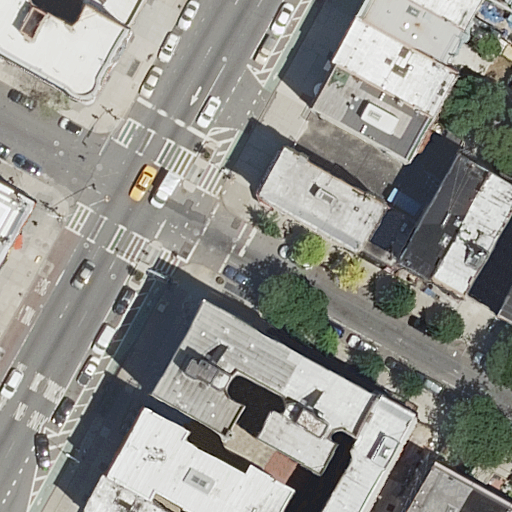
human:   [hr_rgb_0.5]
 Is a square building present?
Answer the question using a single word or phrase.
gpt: no

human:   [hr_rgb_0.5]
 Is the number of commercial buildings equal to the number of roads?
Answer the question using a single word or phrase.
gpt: no

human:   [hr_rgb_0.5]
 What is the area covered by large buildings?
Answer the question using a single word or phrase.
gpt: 0m2

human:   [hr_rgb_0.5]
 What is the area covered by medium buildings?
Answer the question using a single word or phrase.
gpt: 3397m2

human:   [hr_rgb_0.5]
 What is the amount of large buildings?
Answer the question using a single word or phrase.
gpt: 0

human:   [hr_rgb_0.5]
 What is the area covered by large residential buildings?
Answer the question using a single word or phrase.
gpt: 0m2

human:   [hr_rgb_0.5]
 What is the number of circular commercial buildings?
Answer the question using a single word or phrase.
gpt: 0

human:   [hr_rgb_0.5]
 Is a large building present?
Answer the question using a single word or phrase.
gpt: no

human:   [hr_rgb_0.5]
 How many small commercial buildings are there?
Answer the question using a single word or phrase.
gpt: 0

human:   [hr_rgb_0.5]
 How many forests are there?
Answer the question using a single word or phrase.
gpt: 0

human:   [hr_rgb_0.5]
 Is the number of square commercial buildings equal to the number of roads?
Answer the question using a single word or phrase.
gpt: no

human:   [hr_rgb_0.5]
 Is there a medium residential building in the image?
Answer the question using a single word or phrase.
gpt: yes

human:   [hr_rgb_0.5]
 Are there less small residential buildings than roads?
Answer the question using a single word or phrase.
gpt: no

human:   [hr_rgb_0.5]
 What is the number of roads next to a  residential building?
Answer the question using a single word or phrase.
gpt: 3

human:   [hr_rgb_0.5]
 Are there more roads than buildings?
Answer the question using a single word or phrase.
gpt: no

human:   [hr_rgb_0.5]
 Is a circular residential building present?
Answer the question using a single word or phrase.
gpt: no

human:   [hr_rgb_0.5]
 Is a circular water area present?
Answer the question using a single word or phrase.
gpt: no

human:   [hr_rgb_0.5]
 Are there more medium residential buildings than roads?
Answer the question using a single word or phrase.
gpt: yes

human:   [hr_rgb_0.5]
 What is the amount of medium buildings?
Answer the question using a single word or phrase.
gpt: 14

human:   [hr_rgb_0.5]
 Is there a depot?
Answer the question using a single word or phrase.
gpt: no

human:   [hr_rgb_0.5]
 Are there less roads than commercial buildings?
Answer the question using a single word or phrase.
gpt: no

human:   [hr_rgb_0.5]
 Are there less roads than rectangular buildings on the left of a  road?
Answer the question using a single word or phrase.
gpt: no

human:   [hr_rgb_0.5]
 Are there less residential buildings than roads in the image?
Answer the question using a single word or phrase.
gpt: no

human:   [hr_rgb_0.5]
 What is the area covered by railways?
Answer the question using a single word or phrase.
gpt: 0m2

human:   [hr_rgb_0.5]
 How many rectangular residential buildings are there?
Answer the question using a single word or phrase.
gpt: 14

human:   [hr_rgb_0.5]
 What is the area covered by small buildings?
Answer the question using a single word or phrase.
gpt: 243m2

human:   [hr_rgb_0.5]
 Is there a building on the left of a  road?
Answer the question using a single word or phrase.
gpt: yes

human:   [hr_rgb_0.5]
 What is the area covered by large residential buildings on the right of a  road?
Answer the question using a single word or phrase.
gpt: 0m2

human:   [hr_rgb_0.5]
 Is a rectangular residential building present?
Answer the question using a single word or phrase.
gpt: yes

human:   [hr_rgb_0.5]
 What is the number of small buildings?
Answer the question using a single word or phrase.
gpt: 8

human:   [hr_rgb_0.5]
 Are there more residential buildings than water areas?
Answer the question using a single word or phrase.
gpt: yes

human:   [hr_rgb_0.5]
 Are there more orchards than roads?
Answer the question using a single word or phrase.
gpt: no

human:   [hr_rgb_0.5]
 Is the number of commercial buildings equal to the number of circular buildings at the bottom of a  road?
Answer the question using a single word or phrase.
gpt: yes

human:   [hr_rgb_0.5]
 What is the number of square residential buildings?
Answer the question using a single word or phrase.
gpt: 0

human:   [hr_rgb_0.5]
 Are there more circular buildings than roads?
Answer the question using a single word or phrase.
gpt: no

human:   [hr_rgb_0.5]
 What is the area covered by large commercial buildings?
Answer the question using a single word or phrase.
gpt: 0m2